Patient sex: F
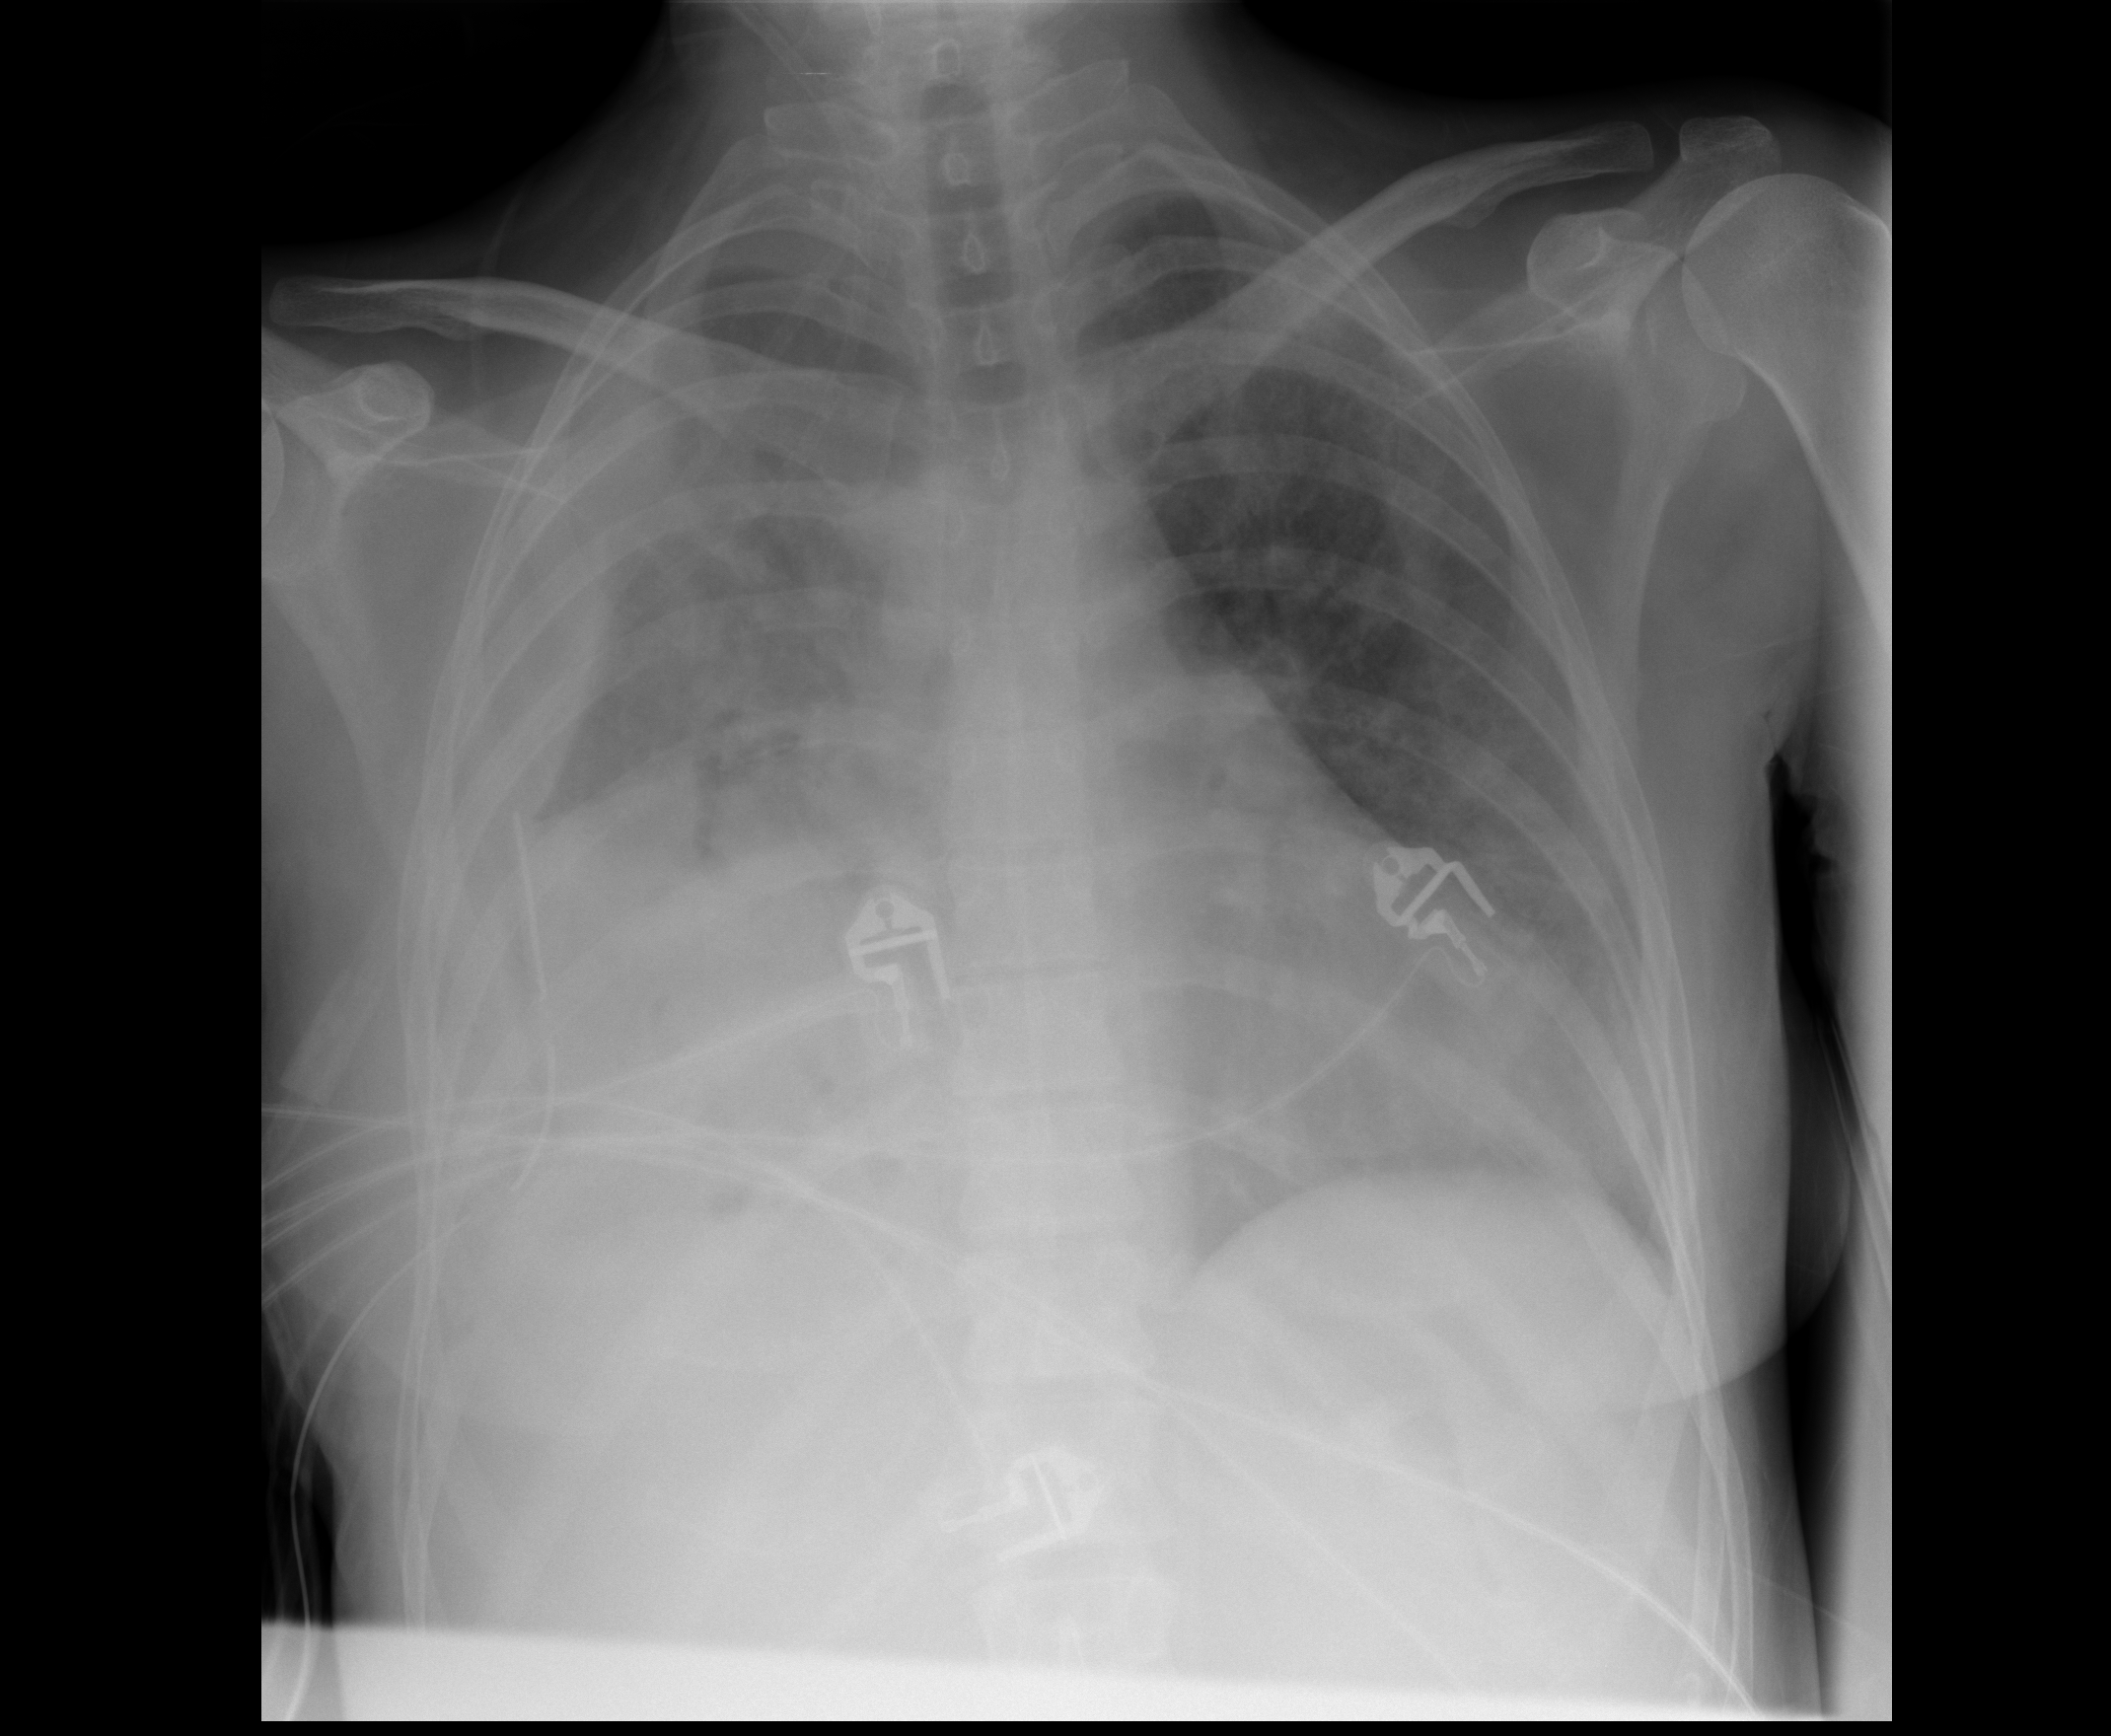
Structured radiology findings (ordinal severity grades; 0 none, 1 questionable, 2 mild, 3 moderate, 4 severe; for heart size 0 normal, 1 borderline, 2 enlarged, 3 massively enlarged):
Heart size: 0
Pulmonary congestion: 0
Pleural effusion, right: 3
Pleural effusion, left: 0
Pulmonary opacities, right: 0
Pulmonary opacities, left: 0
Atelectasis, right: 3
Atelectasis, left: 0